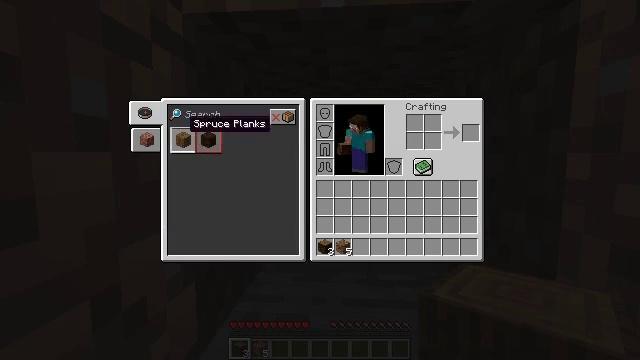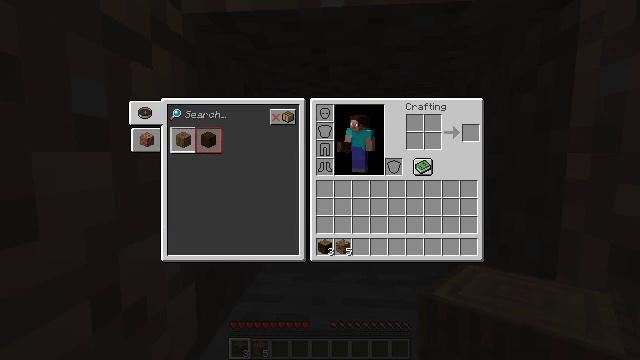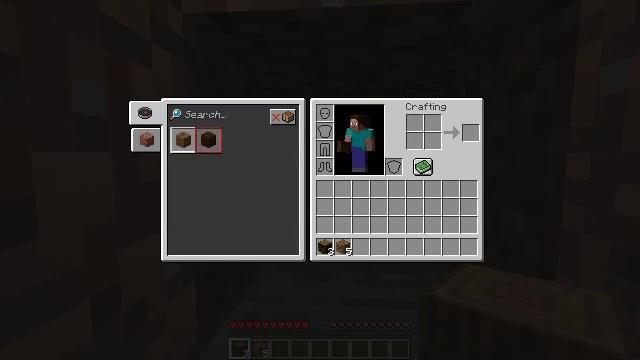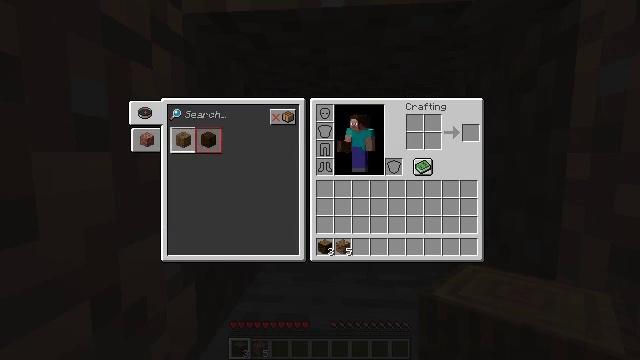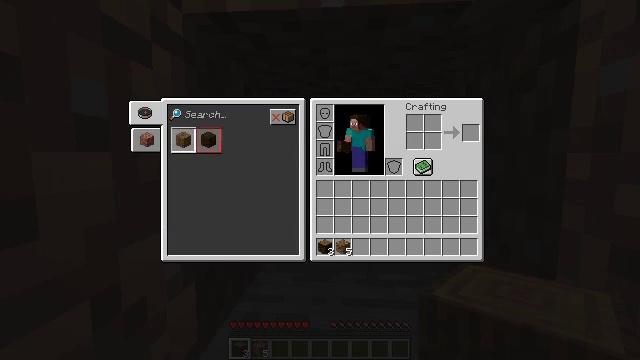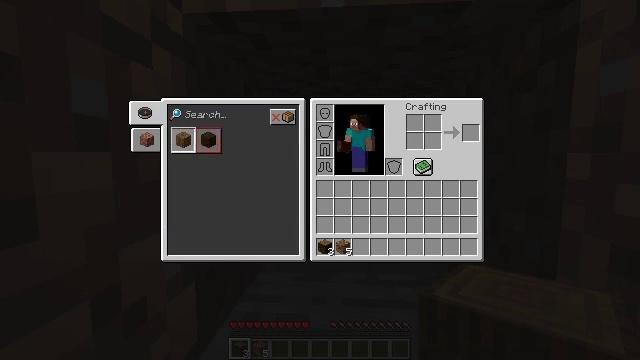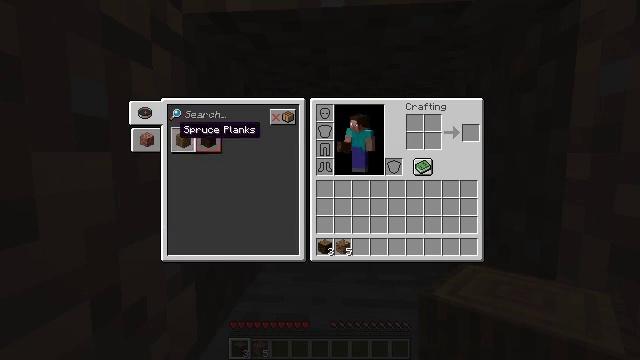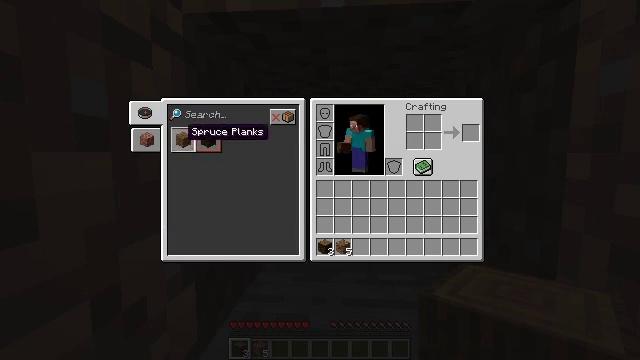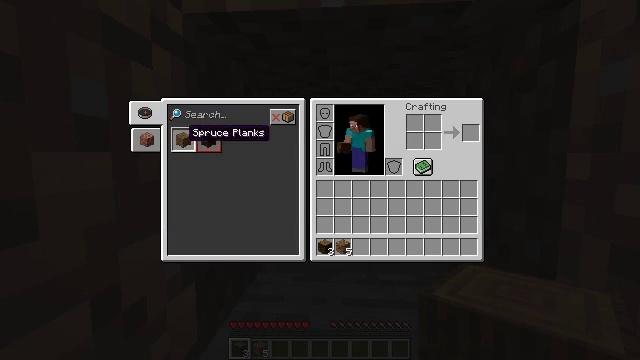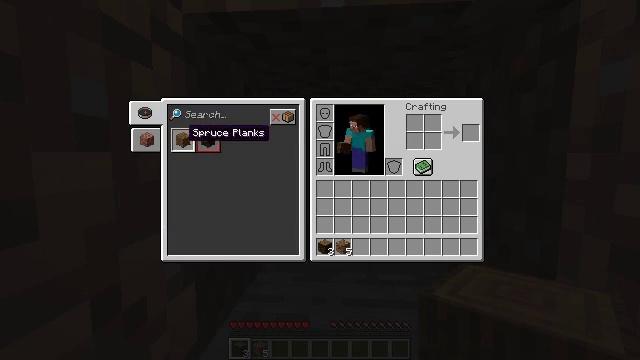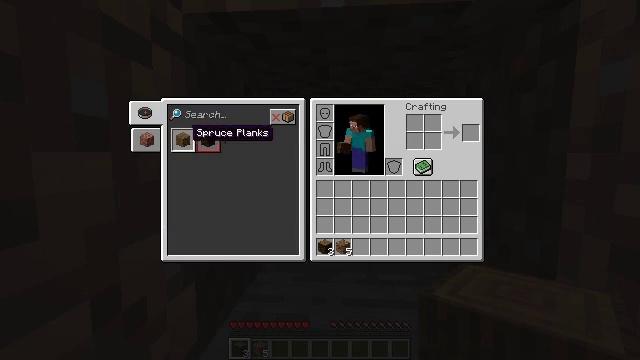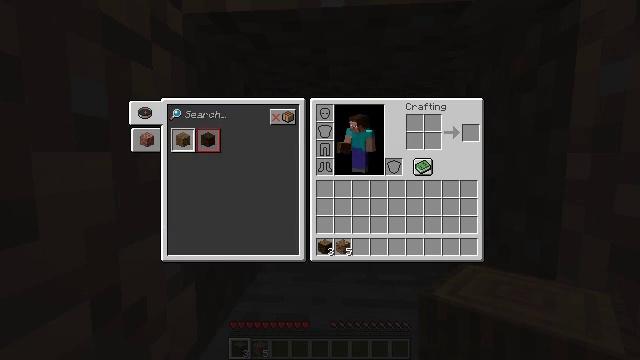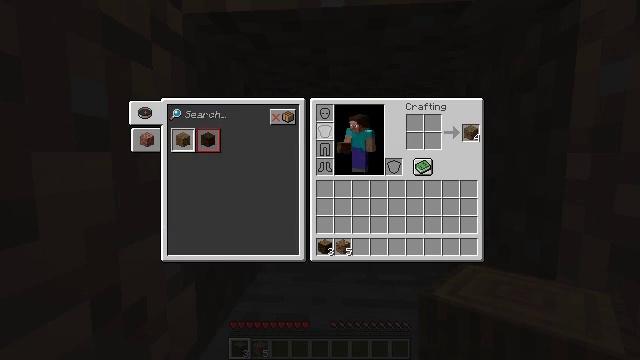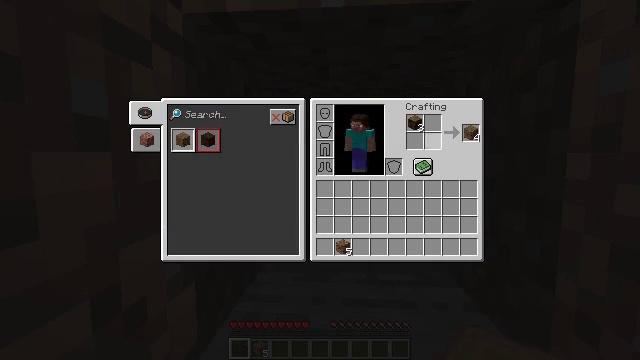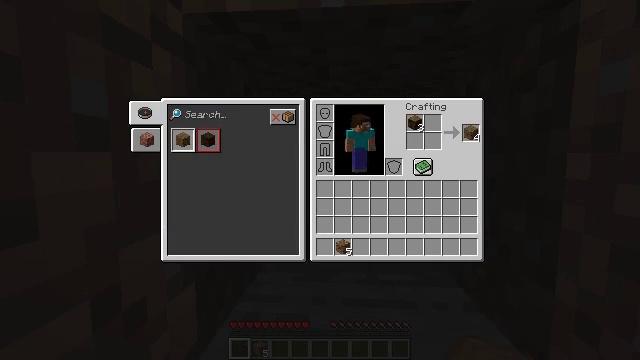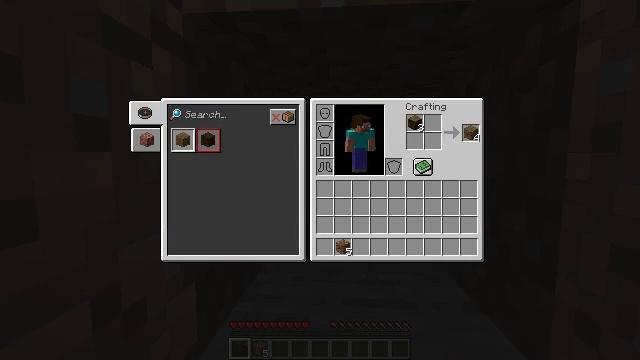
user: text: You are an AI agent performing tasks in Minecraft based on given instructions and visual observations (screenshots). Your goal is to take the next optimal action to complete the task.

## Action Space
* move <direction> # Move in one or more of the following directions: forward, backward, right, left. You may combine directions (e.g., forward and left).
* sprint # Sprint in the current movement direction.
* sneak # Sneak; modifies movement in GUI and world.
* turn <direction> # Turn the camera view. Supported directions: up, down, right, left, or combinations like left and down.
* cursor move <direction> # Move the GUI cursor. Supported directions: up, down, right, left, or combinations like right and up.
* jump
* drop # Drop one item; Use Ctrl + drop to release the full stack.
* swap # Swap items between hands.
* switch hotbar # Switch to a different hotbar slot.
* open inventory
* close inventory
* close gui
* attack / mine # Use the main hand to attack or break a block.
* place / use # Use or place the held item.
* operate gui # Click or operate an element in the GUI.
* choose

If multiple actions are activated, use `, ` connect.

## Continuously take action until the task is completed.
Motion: motion action
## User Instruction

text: Create spruce planks using spruce logs.
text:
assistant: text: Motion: sneak, cursor move left
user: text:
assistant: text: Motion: sneak
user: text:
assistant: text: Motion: sneak
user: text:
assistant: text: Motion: sneak
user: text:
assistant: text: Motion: sneak, cursor move down
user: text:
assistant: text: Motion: sneak, cursor move right
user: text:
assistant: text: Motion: sneak, cursor move right, operate gui
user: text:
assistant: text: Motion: sneak, operate gui
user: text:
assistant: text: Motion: sneak, operate gui
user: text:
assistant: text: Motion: sneak
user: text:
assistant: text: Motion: sneak, cursor move right
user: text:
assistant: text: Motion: sneak, cursor move right
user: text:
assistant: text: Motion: sneak, cursor move right
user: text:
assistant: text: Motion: sneak, cursor move right
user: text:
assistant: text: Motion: sneak
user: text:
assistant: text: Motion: sneak
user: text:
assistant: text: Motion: sneak
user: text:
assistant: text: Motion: sneak
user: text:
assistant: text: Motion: sneak
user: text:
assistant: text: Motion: sneak, cursor move right and up
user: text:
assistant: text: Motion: sneak, operate gui
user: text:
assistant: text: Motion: sneak, operate gui
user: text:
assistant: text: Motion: sneak, operate gui
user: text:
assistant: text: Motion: sneak
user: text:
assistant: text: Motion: sneak, cursor move left
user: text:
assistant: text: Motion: sneak